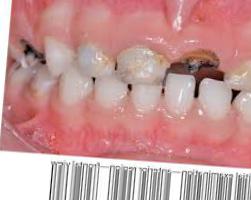
Condition: Caries